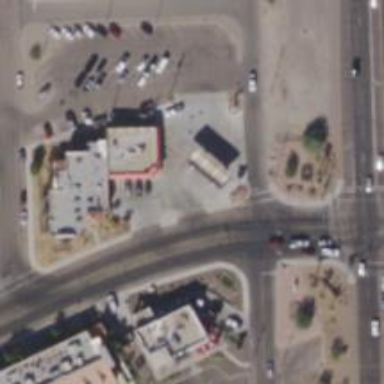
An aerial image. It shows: Convenience shop.